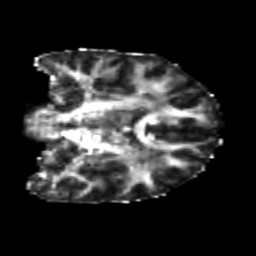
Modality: FA
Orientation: coronal
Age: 20
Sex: female
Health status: healthy
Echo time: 0.074 s